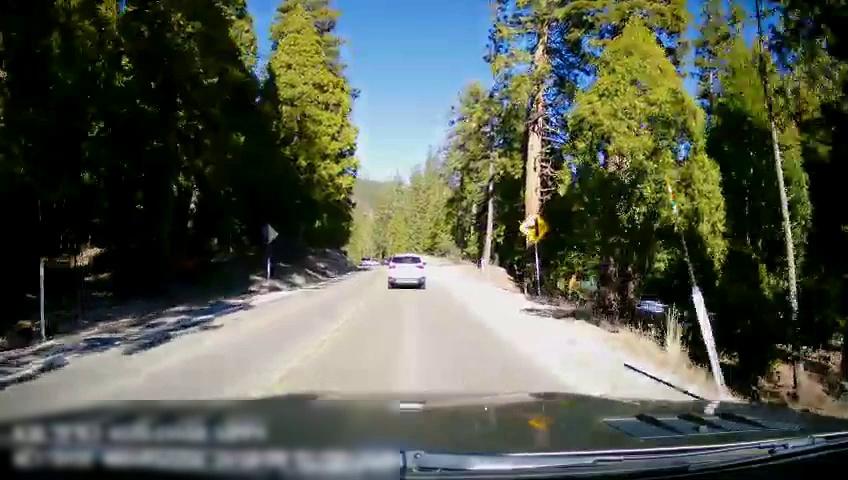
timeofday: Day
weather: Sunny
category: Drivable Space
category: Vehicles | SUV
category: Traffic | Signs